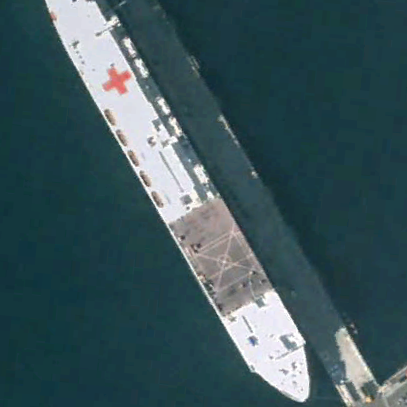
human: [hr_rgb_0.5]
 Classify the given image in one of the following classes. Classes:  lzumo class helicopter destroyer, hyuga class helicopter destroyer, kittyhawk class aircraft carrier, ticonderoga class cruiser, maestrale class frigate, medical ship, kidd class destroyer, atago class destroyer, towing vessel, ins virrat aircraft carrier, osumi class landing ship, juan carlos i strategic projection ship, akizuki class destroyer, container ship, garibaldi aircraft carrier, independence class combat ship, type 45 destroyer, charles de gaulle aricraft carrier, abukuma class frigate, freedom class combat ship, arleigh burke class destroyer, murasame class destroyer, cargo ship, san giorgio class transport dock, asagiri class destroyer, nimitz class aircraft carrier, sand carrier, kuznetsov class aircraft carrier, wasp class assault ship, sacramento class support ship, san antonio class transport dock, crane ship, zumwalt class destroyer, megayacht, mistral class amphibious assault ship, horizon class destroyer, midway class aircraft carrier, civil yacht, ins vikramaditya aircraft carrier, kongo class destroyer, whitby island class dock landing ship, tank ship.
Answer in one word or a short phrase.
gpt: Medical ship